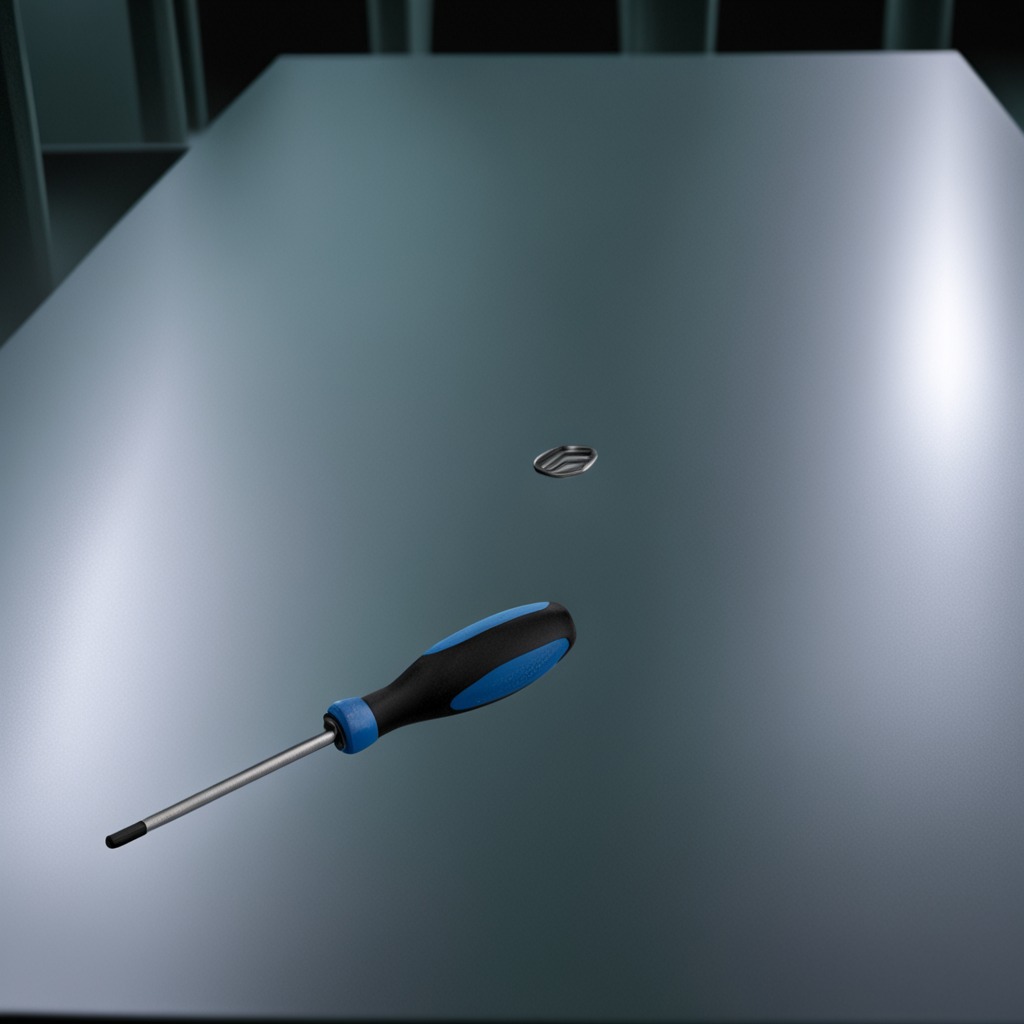
A screwdriver lying on a clean empty table in a railway signal maintenance room lit by harsh overhead fluorescents photorealistic surface textures crisp shadows high dynamic range